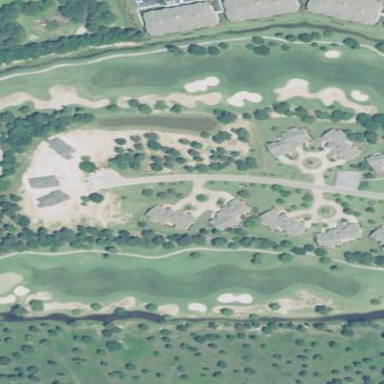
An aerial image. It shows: Water hazard on golf course.